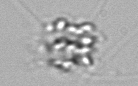
Label: Chaetoceros_didymus_TAG_external_flagellate